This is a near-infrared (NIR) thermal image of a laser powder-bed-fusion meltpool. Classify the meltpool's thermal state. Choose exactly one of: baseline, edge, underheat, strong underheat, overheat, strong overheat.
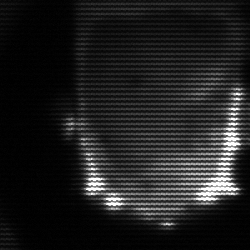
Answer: baseline